Question:
I try to use a scatterplot template I created within a loop so that I can catch every plot combinations but I see that I cannot use call symputX for arrays. How can I find a turnaround for such cases?
Above you can find one of the scatterplot example for only one combination.
Thank you
'''
data work.mycsv;
set work.mycsv;
array temp[3] x y z;
call symputX('temp',temp);
run;
%macro scatter();
%let i = 1;
%do %while (&i <= 3);
%let j = %sysevalf(&i+1);
%do %while(&j <= 3);
%if &i ne &j %then %do;
proc template;
define statgraph scatterplot;
begingraph;
entrytitle "Title";
layout overlay;
scatterplot x=&&temp[&i.] y=&&temp[&j.] /
group=Survived name="scatter" datalabel=Response;
discretelegend "scatter";
endlayout;
endgraph;
end;
%end;
%let j =%sysevalf(&j + 1);
%end;
%let i = %sysevalf(&i + 1);
%end;
%mend scatter;
%scatter();
proc sgrender data=work.mycsv template=scatterplot;
run;
'''
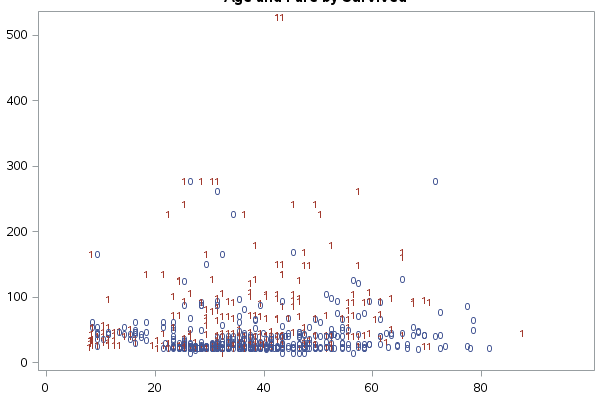
Answer: Usually if you want to store a list of values in macro variables you should just use a delimited string. If the list is of variable names then it is easiest to use space as the delimiter.
'''
%let varlist= X Y Z ;
'''
Then you could easily construct macro logic to find all two way combinations.
'''
%let nitems=%sysfunc(countw(&varlist));
%do i=1 %to %eval(&nitems-1);
%let var1=%scan(&varlist,&i);
%do j=%eval(&i+1) %to &nitems ;
%let var2=%scan(&varlist,&j);
....
%end;
%end;
'''